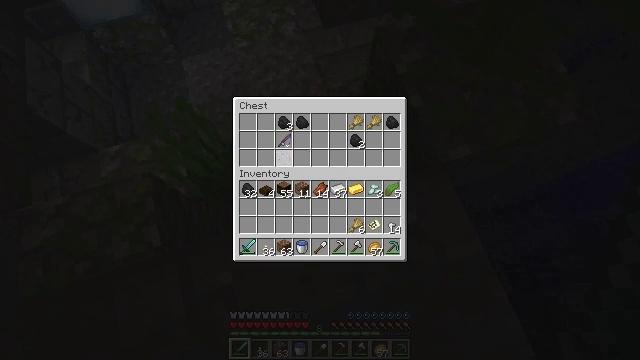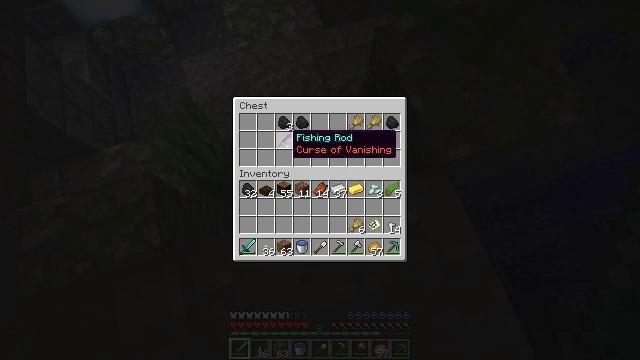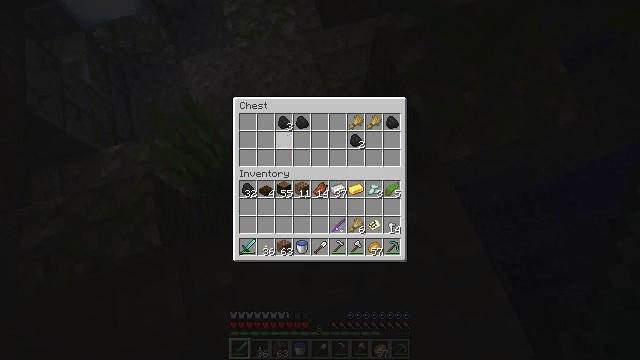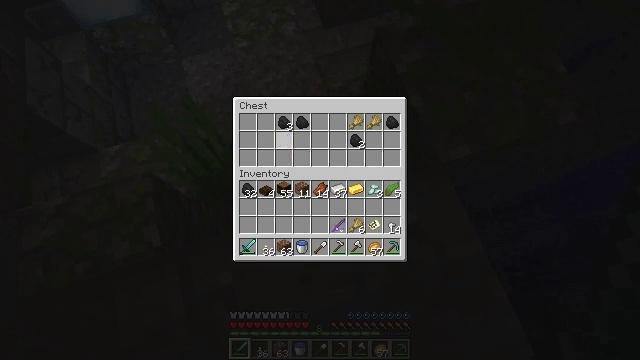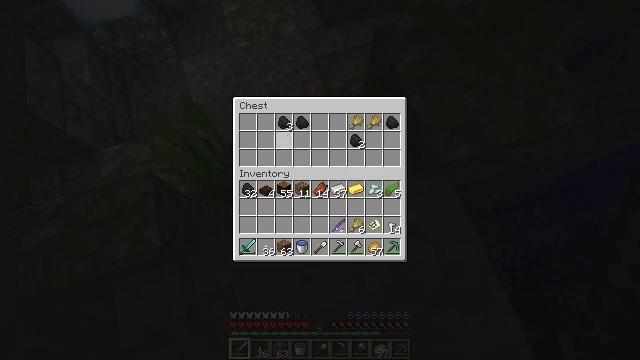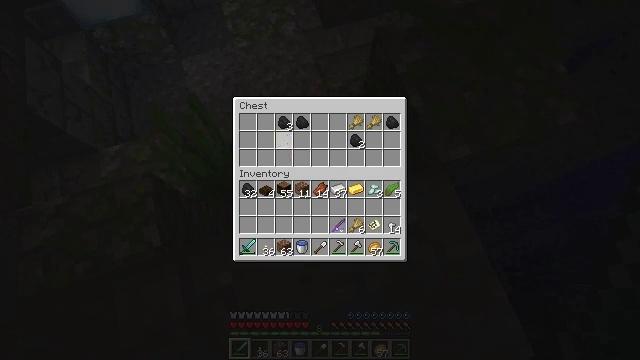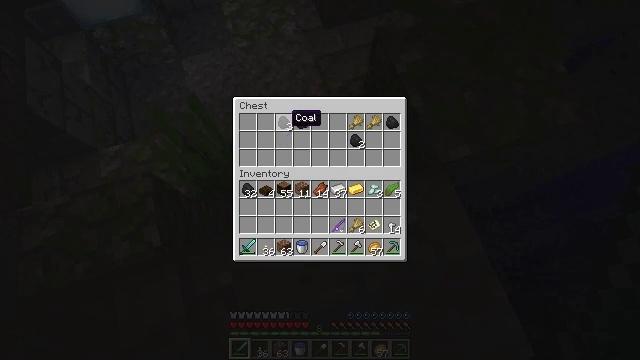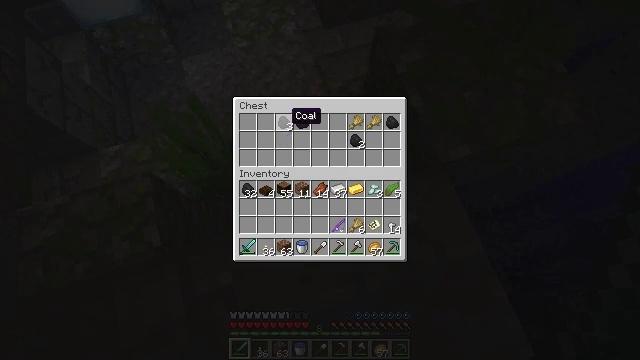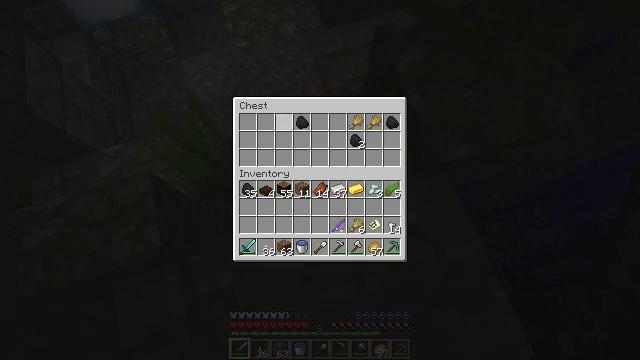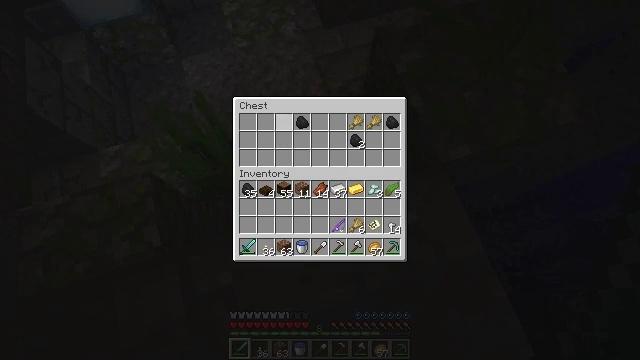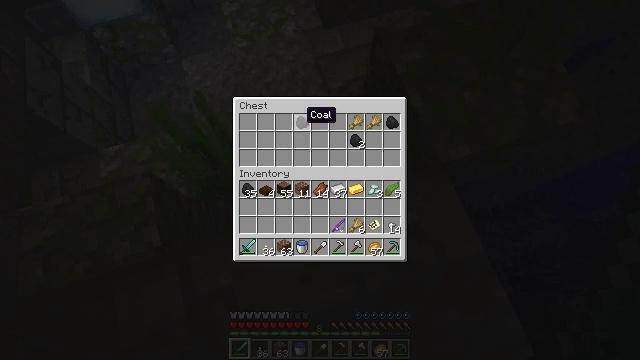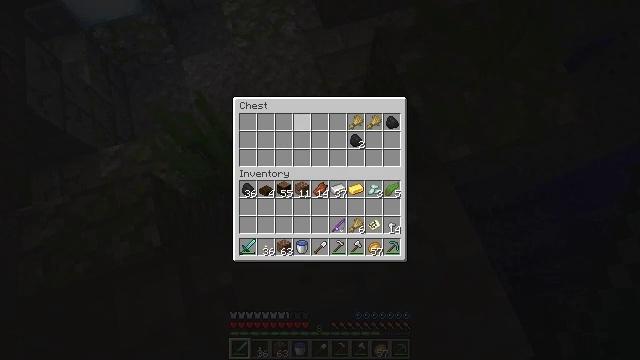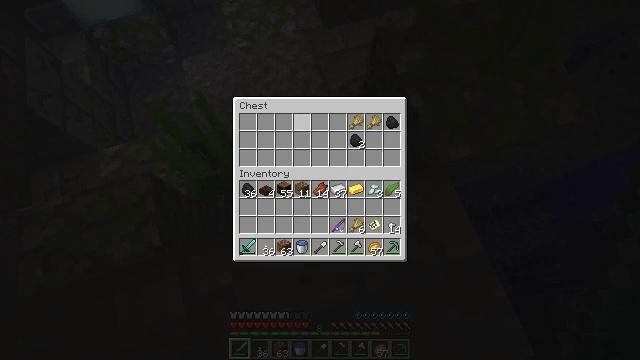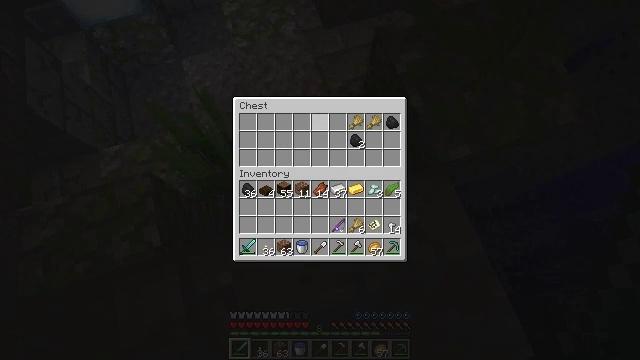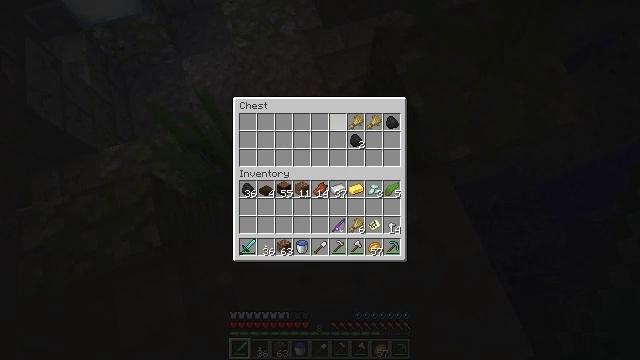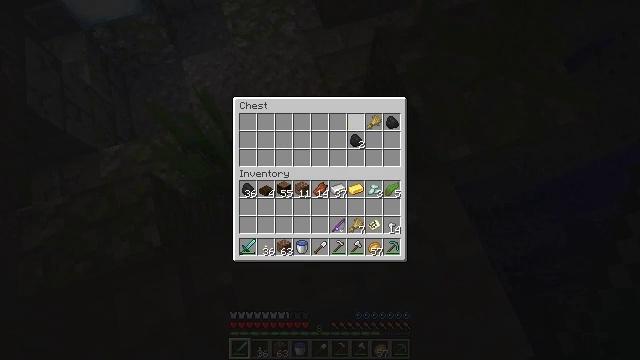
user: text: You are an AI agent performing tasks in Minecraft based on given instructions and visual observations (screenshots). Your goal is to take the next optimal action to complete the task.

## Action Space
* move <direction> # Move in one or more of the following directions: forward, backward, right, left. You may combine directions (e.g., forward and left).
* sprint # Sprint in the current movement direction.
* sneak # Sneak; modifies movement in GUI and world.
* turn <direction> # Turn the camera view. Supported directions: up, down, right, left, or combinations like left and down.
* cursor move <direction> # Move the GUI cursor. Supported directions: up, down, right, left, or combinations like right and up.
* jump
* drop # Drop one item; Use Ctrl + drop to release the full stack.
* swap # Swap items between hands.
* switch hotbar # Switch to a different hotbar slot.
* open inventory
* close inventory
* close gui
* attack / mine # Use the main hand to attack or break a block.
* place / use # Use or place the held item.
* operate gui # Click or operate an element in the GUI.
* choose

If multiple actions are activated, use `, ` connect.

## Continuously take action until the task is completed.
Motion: motion action
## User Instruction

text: Harvest the sea lantern from its structure.
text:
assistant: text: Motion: sneak, cursor move up
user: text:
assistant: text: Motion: sneak, operate gui
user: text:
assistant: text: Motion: sneak, operate gui
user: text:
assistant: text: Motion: sneak, operate gui
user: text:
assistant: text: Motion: sneak, cursor move up
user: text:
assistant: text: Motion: sneak, cursor move up
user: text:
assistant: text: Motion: sneak
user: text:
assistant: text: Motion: sneak, operate gui
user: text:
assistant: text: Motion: sneak, operate gui
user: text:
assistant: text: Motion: sneak, cursor move right
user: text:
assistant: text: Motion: sneak, operate gui
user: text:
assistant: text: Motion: sneak, operate gui
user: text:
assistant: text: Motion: sneak, cursor move right, operate gui
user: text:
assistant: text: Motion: sneak, cursor move right
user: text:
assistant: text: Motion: sneak, cursor move right, operate gui
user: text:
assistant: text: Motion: sneak, operate gui
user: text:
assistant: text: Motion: sneak, operate gui
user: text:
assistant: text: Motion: sneak
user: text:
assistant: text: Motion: sneak, operate gui
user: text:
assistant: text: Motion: sneak, operate gui
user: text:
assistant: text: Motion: sneak, operate gui
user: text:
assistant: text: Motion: sneak
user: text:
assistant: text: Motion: sneak, operate gui
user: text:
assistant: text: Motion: sneak, operate gui
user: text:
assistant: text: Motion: sneak, operate gui
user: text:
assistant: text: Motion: sneak, cursor move left and down
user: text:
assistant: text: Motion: sneak, cursor move left
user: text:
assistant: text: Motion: sneak
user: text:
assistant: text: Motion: sneak, operate gui
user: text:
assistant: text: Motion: sneak, operate gui